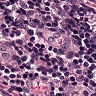
Metastatic tissue present: no